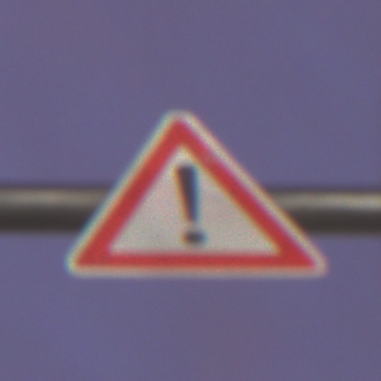
Verkehrszeichen: Gefahrenstelle
Umgebung: Outdoor, Urban
Tageszeit: SunriseSunset
Wetter: PartlyCloudy
Licht: Artificial
Jahreszeit: NotSpecified
Kontrast: HighContrast